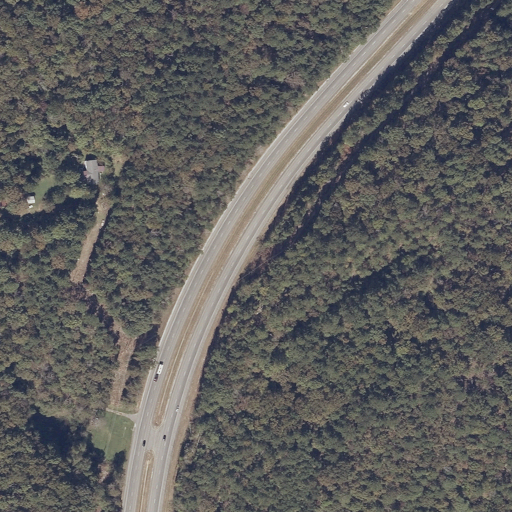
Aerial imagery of gap in Alabama named Alexander Gap containing deciduous forest, low intensity development, mixed forest, evergreen forest, medium intensity development, and open development